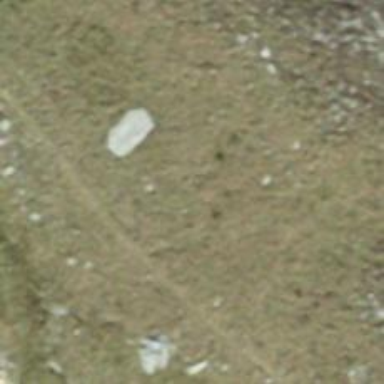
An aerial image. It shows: Ground path.